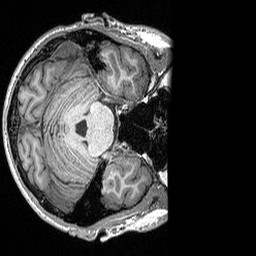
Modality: T1w
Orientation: axial
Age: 21
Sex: male
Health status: healthy
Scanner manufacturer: siemens
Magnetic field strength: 3 T
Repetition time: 2.3 s
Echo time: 0.00298 s